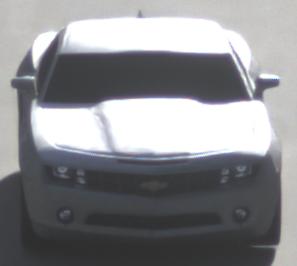
Make: Chevrolet
Model: Camaro Cabriolet 6.2 V8
Detailed model: Camaro (V) Coupé
Model produced from: 2011/09
Model produced until: 2014/02
Doors: 2
Color: white
Road condition: dry road
Daytime: morning or afternoon
Contrast: low contrast